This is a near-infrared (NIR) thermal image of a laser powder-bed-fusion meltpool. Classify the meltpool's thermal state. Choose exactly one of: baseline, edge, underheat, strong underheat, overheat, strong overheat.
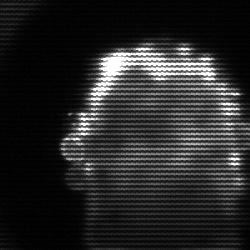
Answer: baseline